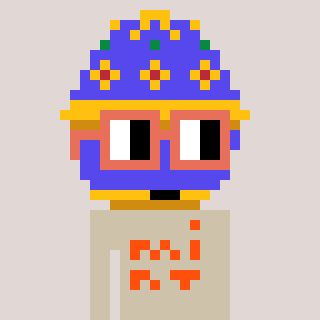
a pixel art character with square orange glasses, a faberge-shaped head and a bege-colored body on a warm background